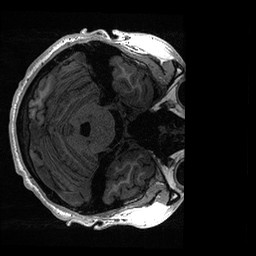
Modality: T1w
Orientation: axial
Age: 18
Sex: male
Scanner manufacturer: ge
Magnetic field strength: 3 T
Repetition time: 0.006952 s
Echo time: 0.00292 s